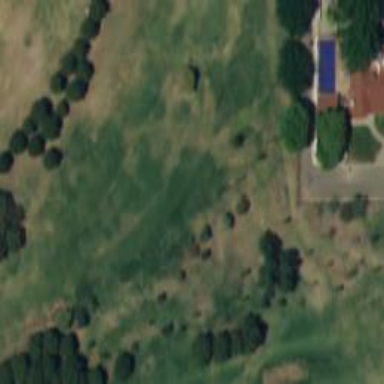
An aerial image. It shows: Golf hole.